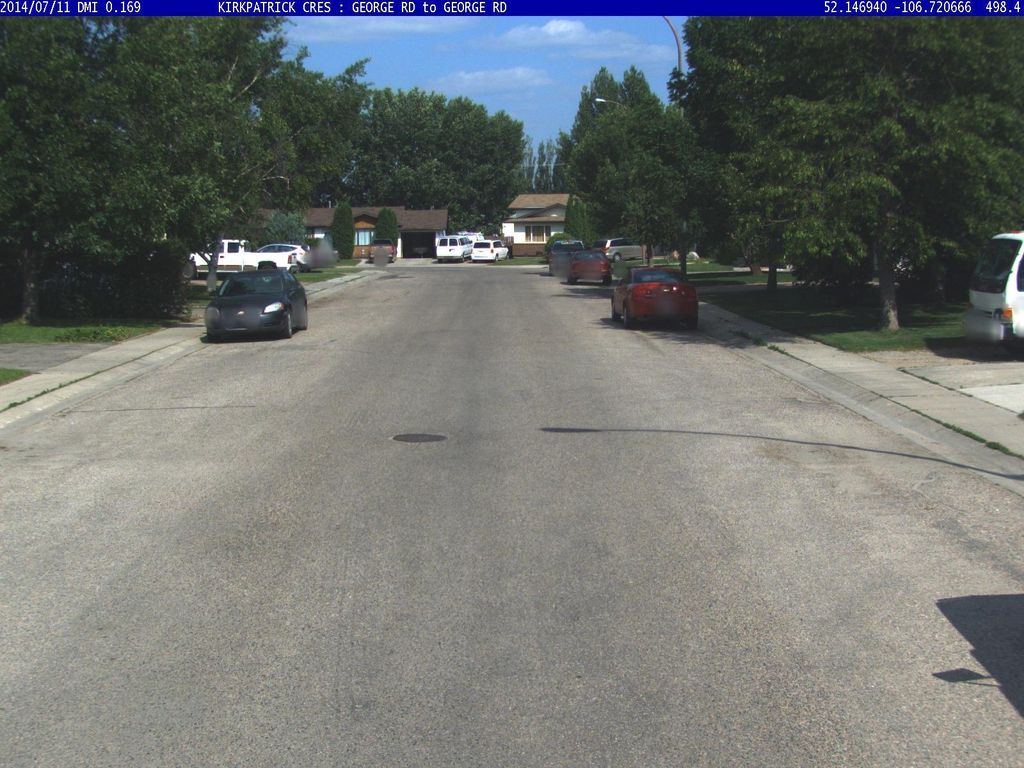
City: saskatoon